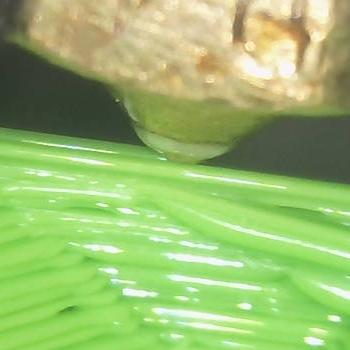
Flow rate: 84%